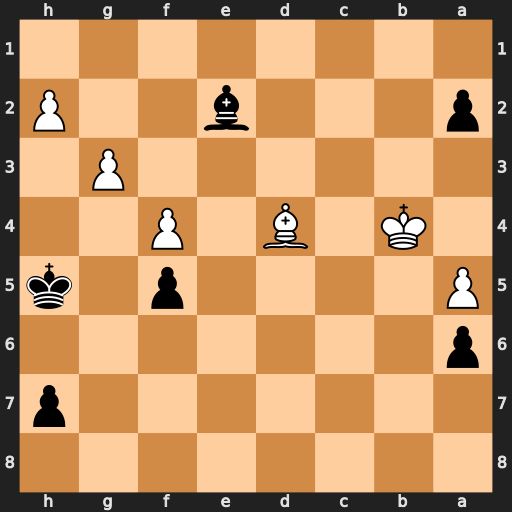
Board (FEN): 8/7p/p7/P4p1k/1K1B1P2/6P1/p3b2P/8
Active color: b
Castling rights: -
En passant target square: -
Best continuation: Kg4 Ka3 Kh3